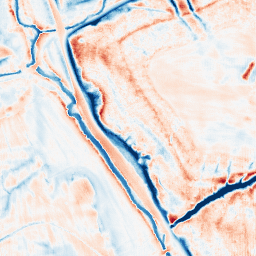
Category: trend_removal
Decomposition family: local_polynomial
Decomposition parameters: window_size: 21
degree: 2
Upsampling method: fft_zeropad
Upsampling parameters: scale: 8
Upsampling scale: 8